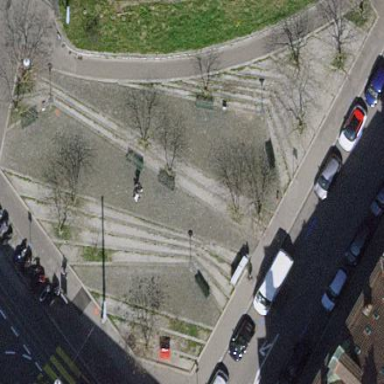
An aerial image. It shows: Footway covered with grass pavers.